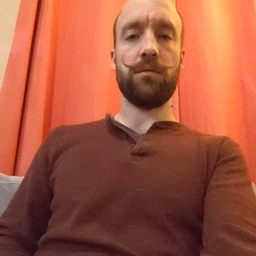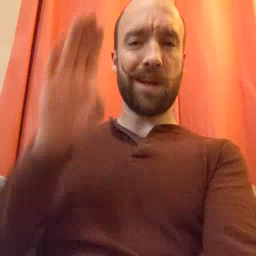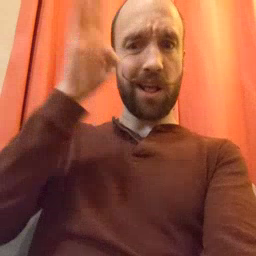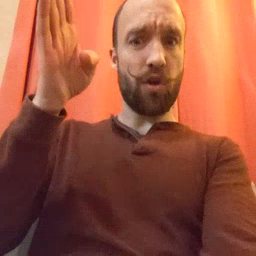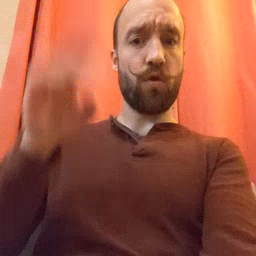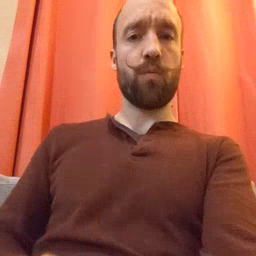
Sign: hello